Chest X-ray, PA view. Patient: 56 years old, sex M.
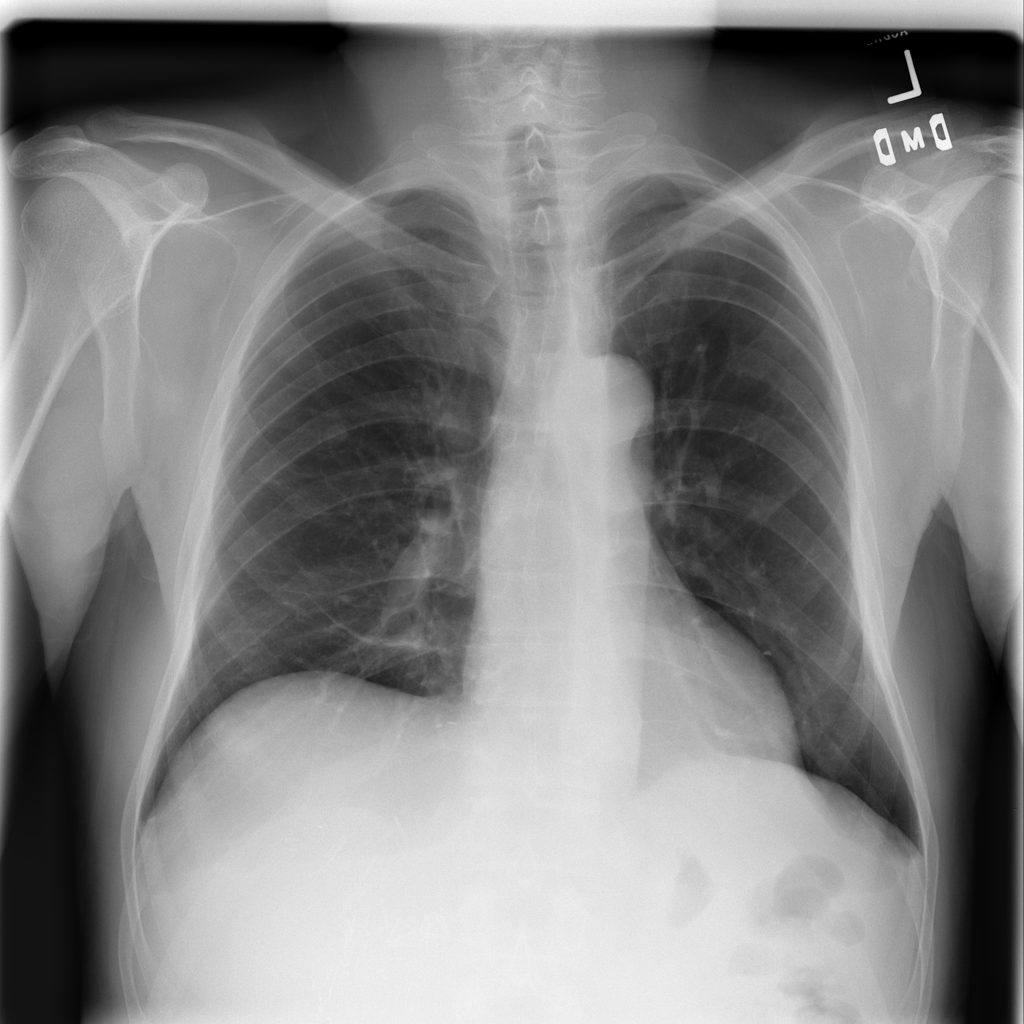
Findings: Fibrosis